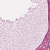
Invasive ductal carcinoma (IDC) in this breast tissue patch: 0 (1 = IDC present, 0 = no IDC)